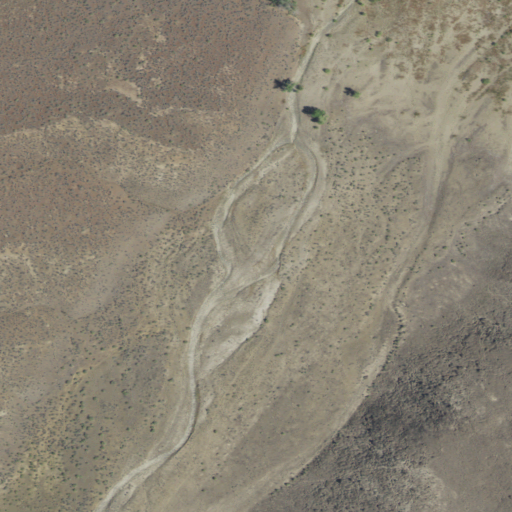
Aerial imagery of valley in Oregon named Blue Canyon containing shrub and grassland